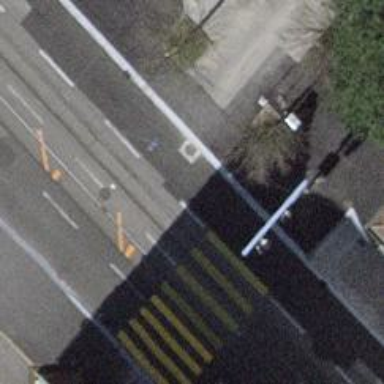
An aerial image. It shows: Zebra crossing with traffic signals. The crossing is marked by traffic lights.